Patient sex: F
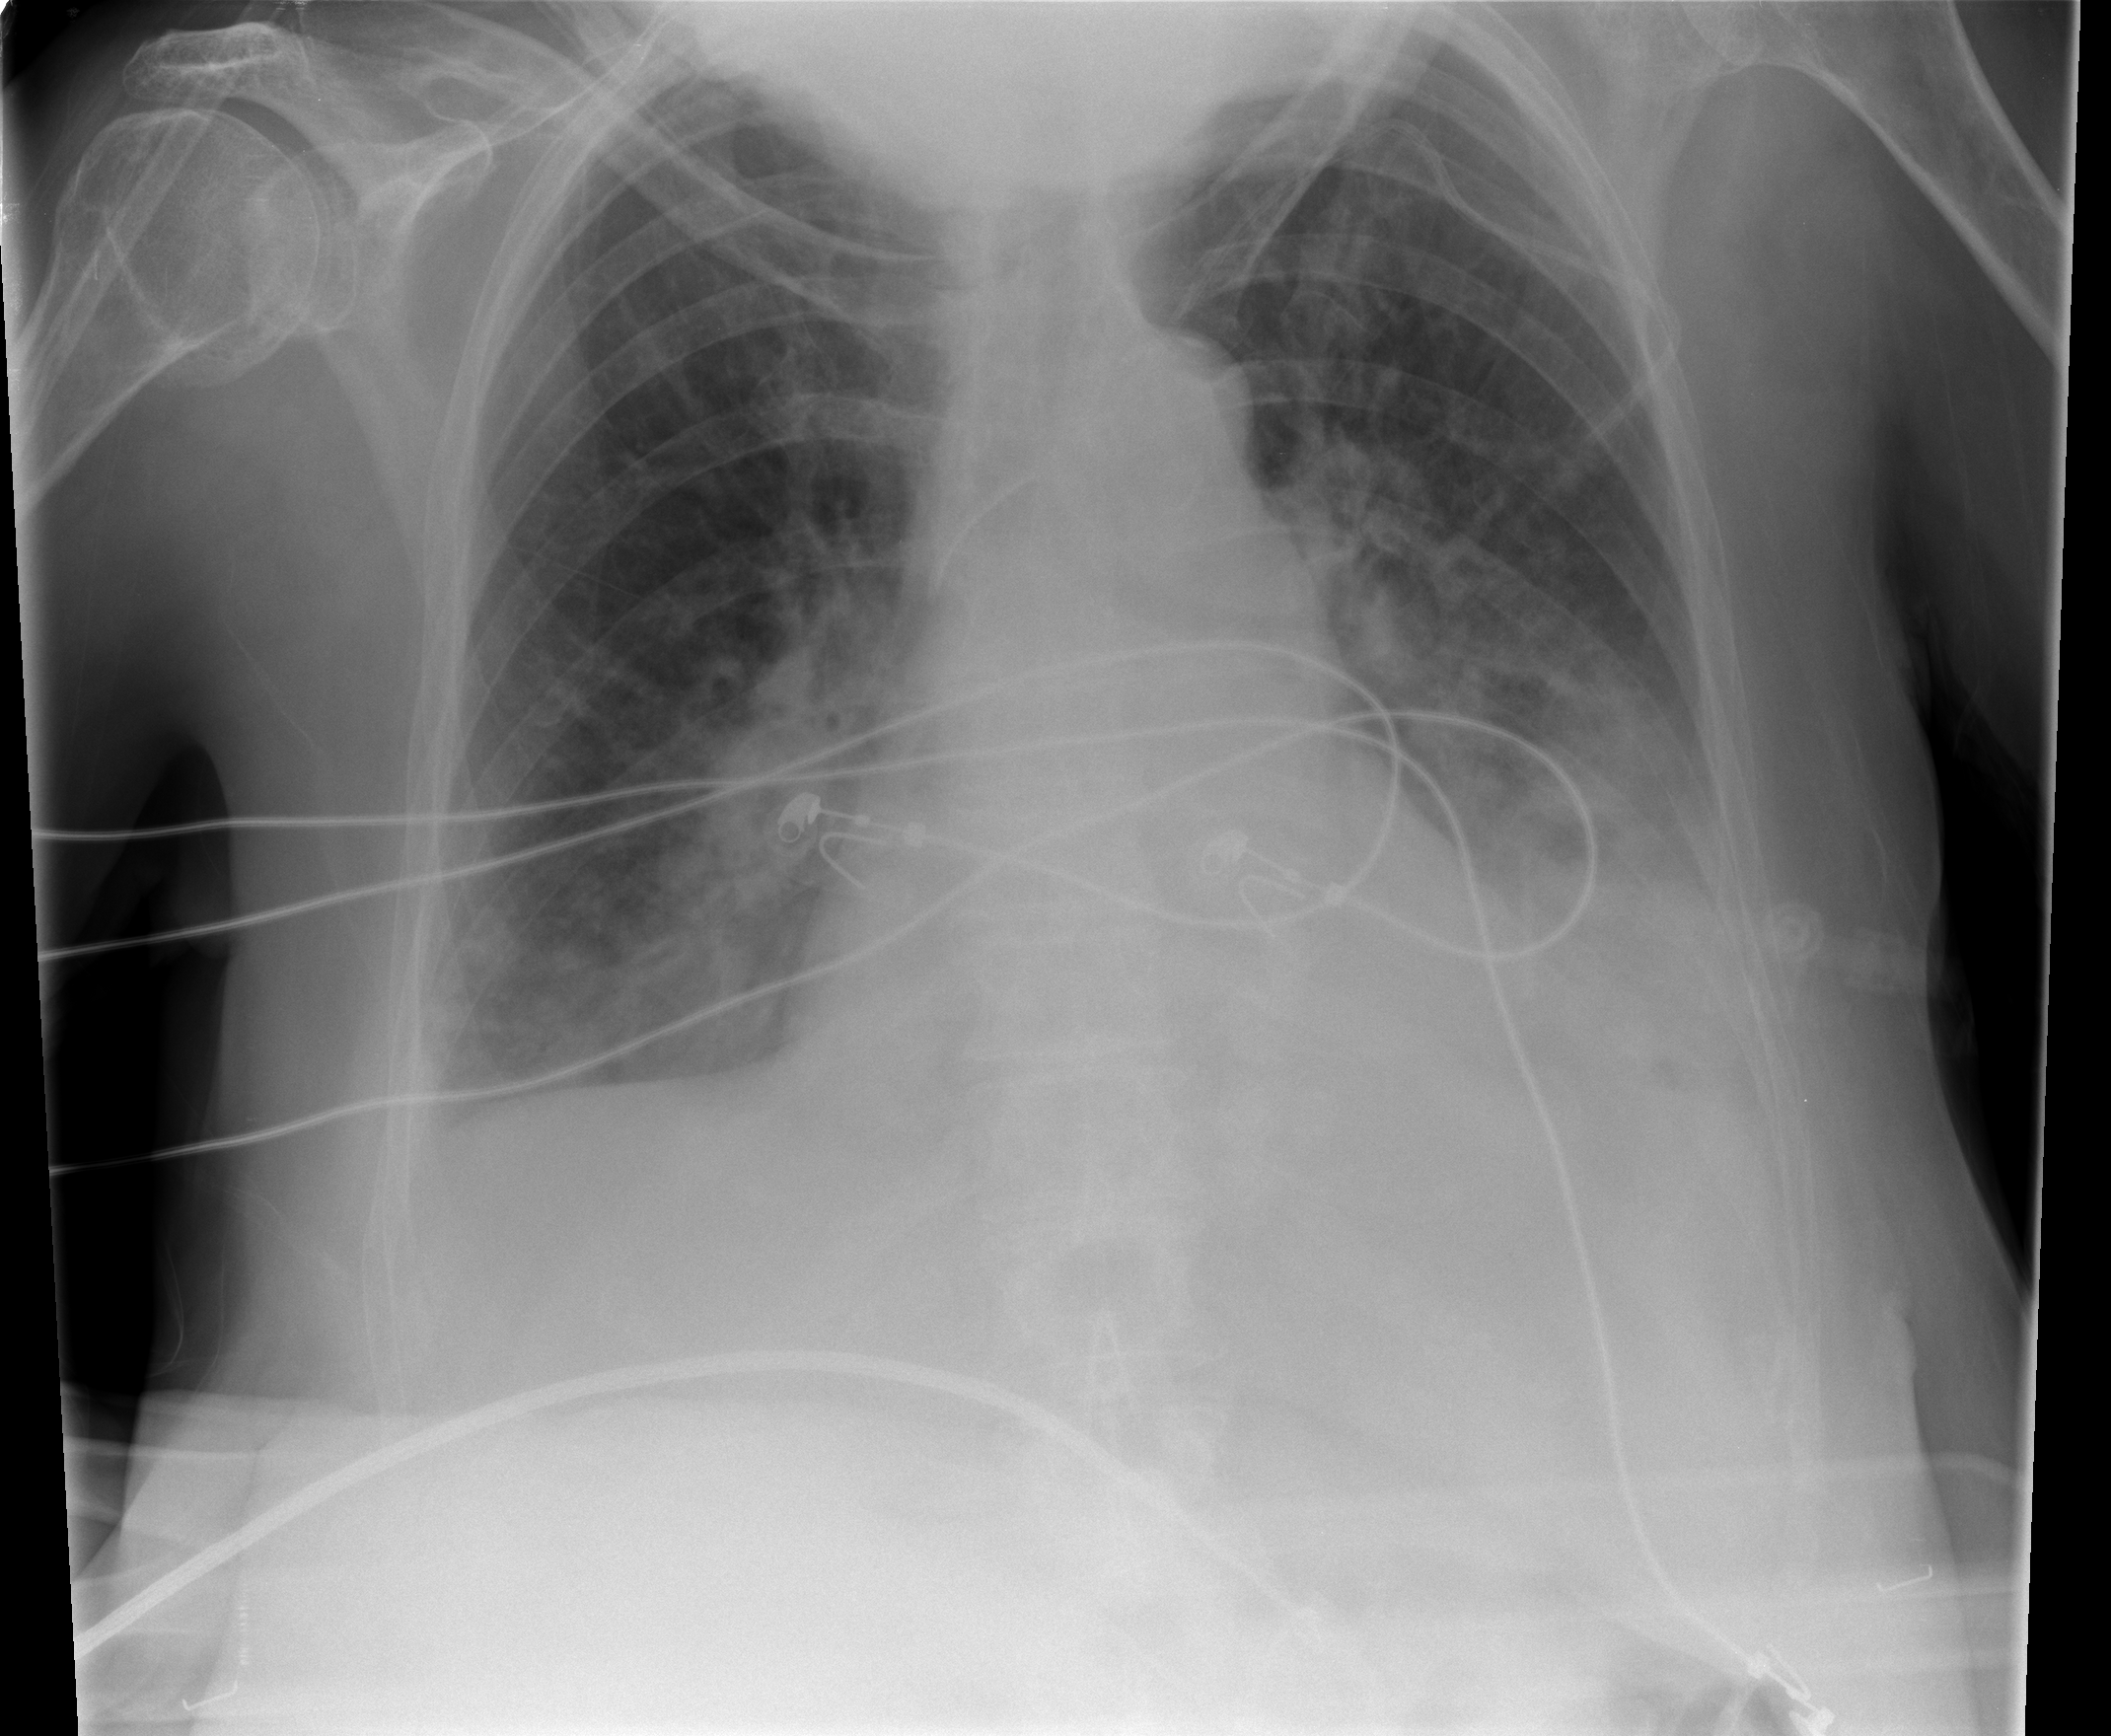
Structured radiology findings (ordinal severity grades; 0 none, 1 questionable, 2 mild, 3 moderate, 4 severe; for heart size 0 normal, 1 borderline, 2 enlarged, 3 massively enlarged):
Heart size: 0
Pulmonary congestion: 2
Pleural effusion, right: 0
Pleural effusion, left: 2
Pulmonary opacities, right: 0
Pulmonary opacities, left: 2
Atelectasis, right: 0
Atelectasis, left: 2